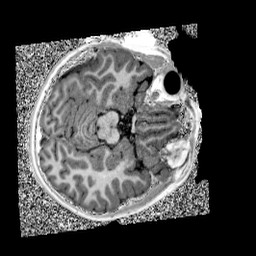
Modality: UNIT1
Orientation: axial
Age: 12
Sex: female
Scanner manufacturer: siemens
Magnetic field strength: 3 T
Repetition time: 4 s
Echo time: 0.00299 s